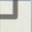
Piece: xx